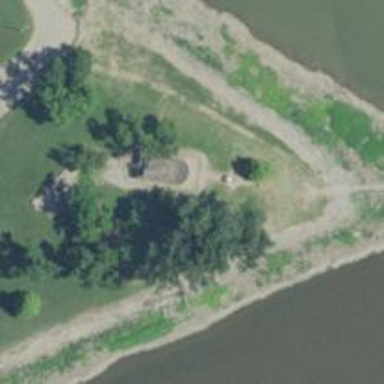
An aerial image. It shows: Historic monument.